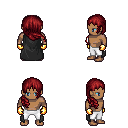
a pixel art fantasy rpg character, male body template, human, dark skin, black cape, white pants, brunette right-swept hairstyle, gold gloves, four views (front, back, left, right), 2x2 character sprite sheet, small pixel art, hard edges, no anti-aliasing